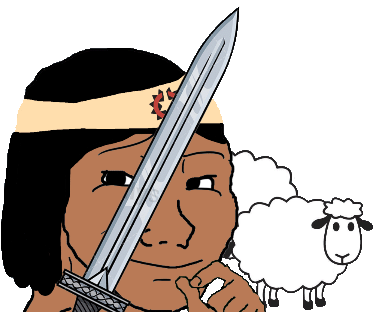
Label: 5_Smugjak